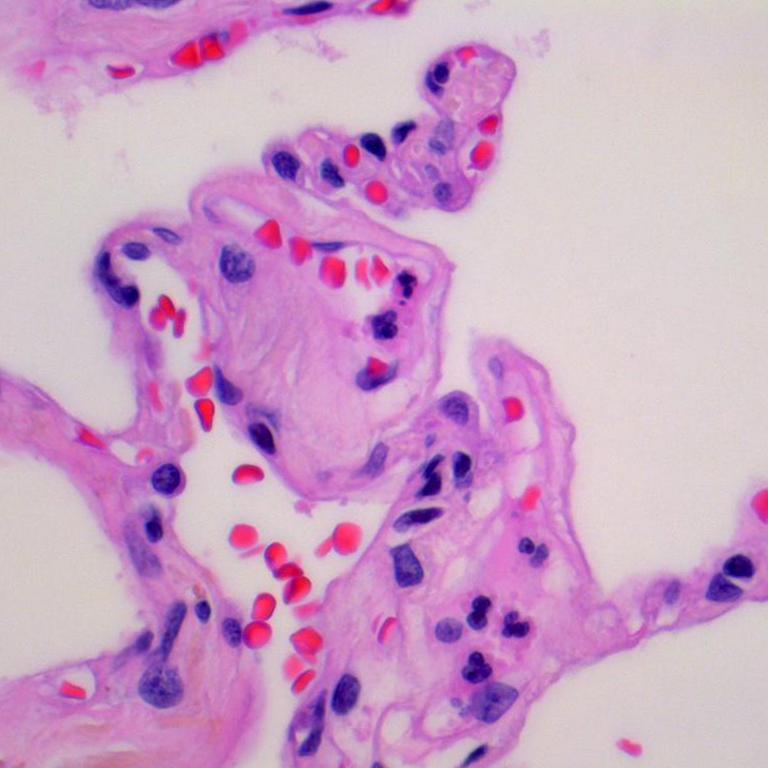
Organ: lung
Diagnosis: benign